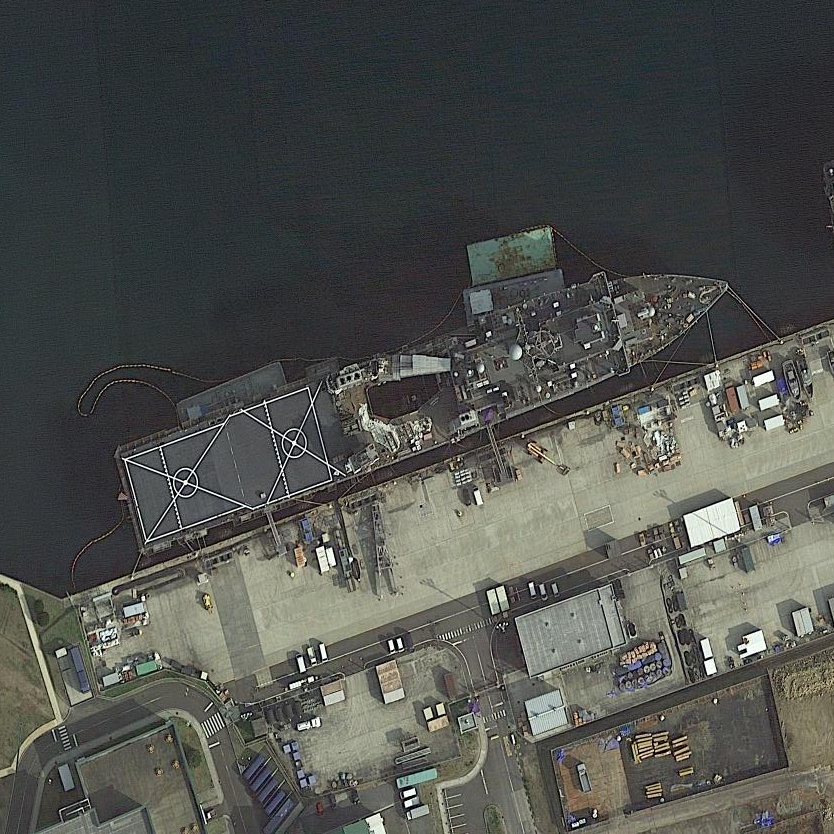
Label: combat